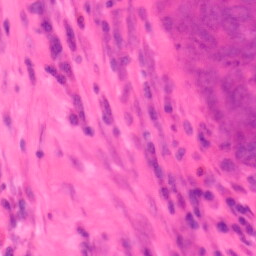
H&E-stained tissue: Colon